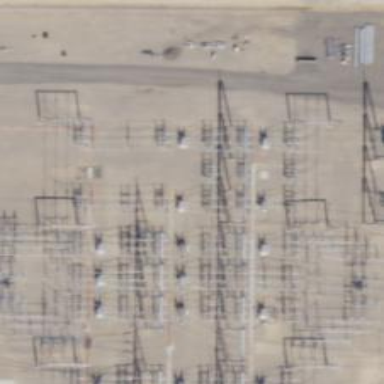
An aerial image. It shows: Switch for power supply.